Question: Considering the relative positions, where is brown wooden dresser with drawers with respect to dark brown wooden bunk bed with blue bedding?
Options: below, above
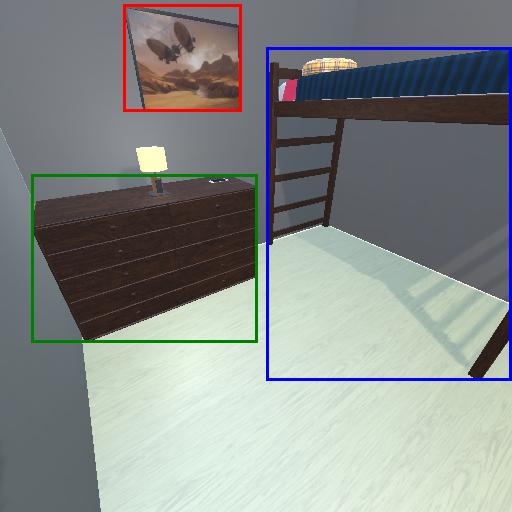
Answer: below